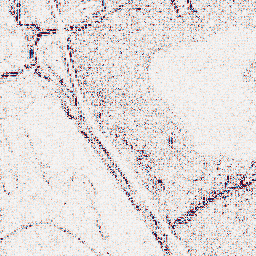
Category: wavelet
Decomposition family: wavelet_reverse_biorthogonal
Decomposition parameters: wavelet: rbio1.3
level: 1
Upsampling method: bicubic
Upsampling parameters: scale: 4
Upsampling scale: 4